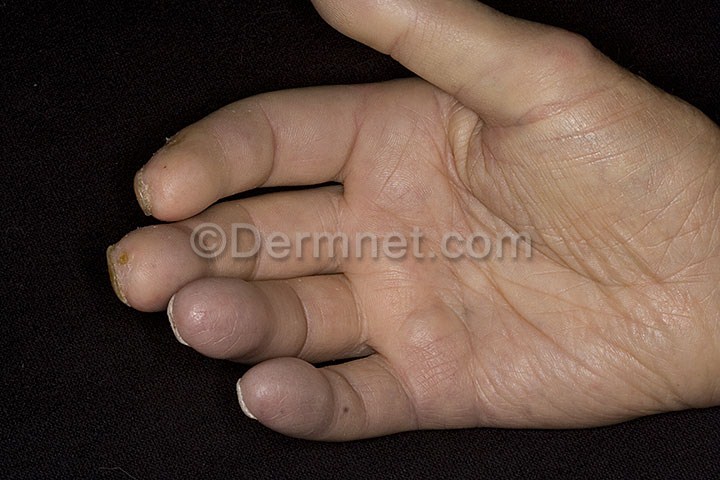
Disease: Lupus and other Connective Tissue diseases